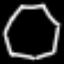
Label: octagon